Question: I want to make a program that does an order entry system for beverages. ( i will probably do description, cost)
I want to use the Decorator pattern and the observer pattern.
I made a UML drawing and saved it as a pic for easy viewing. This site wont let me upload as a word doc so i have to upload a pic - i hope its easily viewable....
I need to know if i am doing the UML / design patterns correctly before moving on to the coding part.
Beverage is my abstract component class.
Espresso, houseblend, darkroast are my concrete subject classes..
I also have a condiment decorator class
milk,mocha,soy,whip. would be my observer? because they would be interested in data changes to cost?
Now, would the espresso,houseblend etc, be my SUBJECT and the condiments be my observer?
My theory is that Cost is a changes and that the condiments need to know the changes?
So, subject = esspresso,houseblend,darkroast,etc.. // they hold cost()
Observer = milk,mocha,soy,whip? // they hold cost()
would be the concrete components and the
milk,mocha,soy,whip? would be the decorator!
So, following good software engineering practices "design to an interface and not implementation" or "identify things that change from those that dont"
would i need a costbehavior interface?
If you look at the UML you will see where i am going with this and see if i am implementing observer + Decorator pattern correctly? I think the decorator is correct.
---
since, the pic is not very viewable i will detail the classes here:
Beverage class(register observer, remove observer, notify observer, description)
these classes are the concrete beverage classes
espresso, houseblend,darkroast, decaf(cost,getdescription,setcost,costchanged)
interface observer class(update) // cost?
interface costbehavior class(cost) // since this changes?
condiment decorator class( getdescription)
concrete classes that are linked to the 2 interface s and decorator are:
milk,mocha,soy,whip(cost,getdescription,update)
these are my decorator/ wrapper classes.
Thank you..

Is there a way to make this picture bigger?
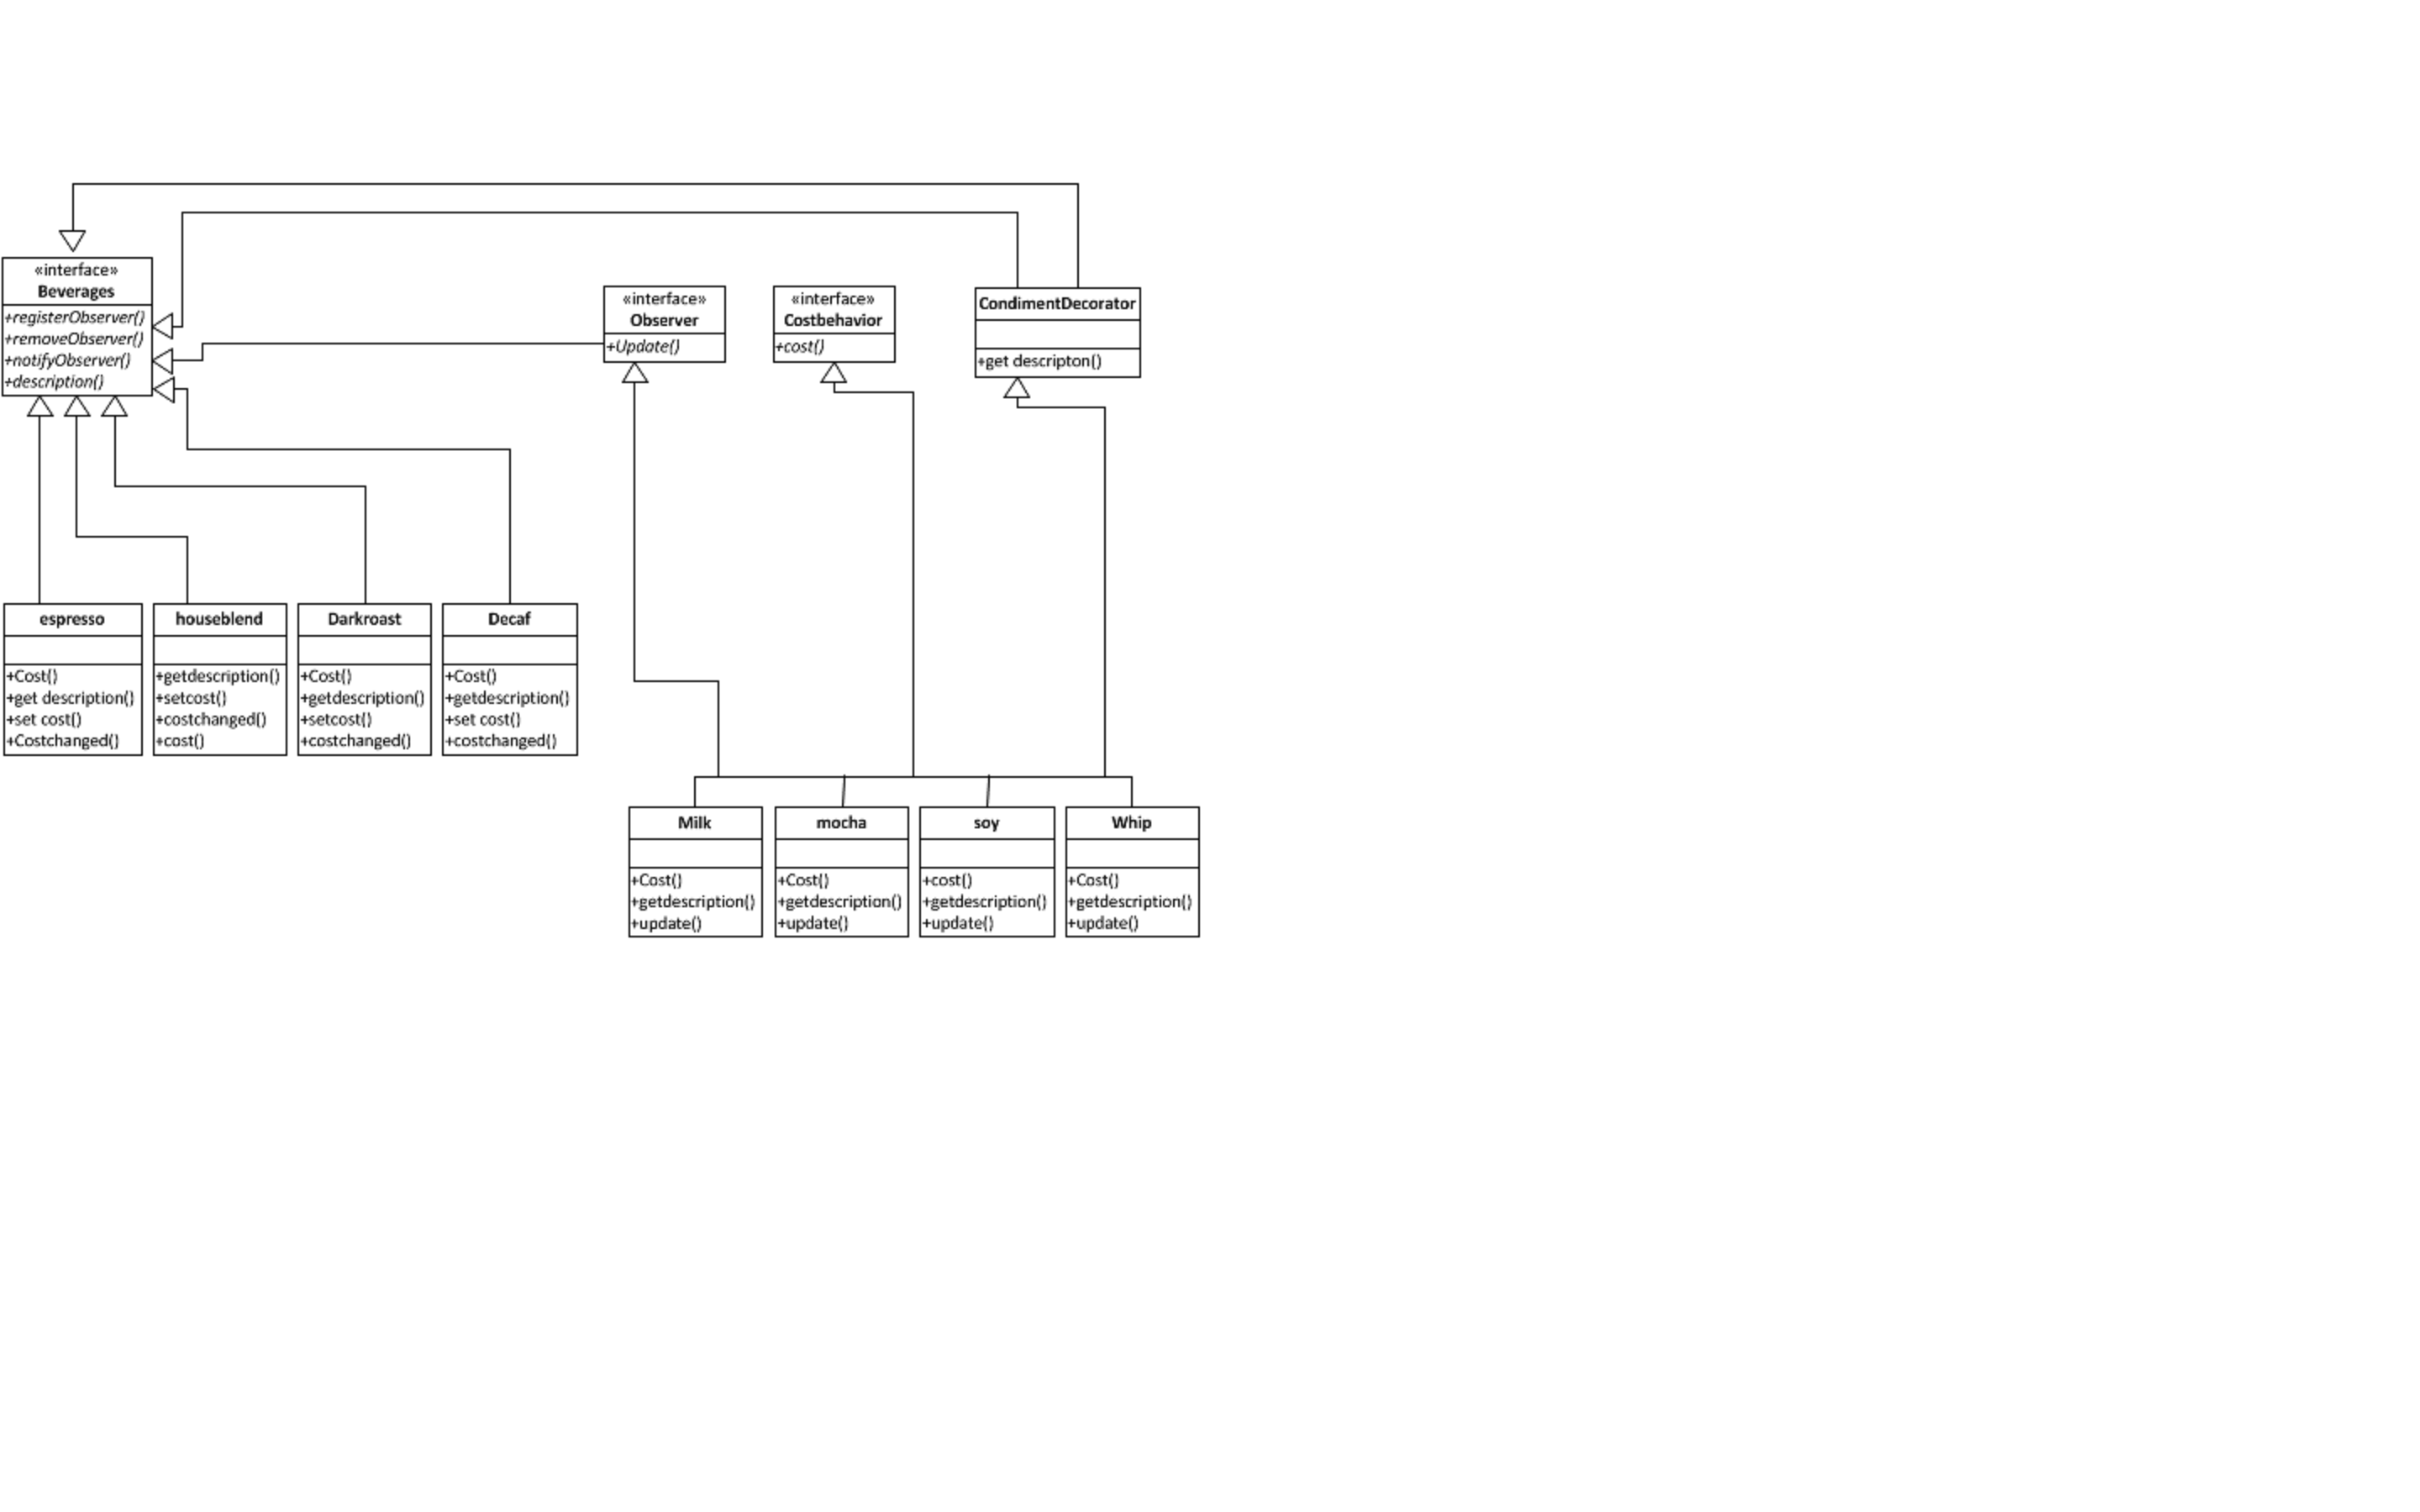
Answer: I can see decorator comes into play here, but I am not too sure about using observer here. It seems forced.
Several things:
1. CondimentDecorator need to a have a beverage to decorate. It doesn't show in your UML. Think of it as a wrapper around something, similar to Adapter pattern. A wrapper need something to wrap on. You clearly didn't show that.
2. On your cost behavior interface, why would the concrete decorators implemented it, but the concrete beverages do not, and yet, the beverage has cost also in it? I'd just have beverage interface inherit from cost behavior interface and be done with it.
3. #2 also applies to the getDescription method... create an IDescribable? or something and have beverage implement that. Decorator will get it through inheritance.
4. You need to convince me why would a condiment need to know when the price change? At the moment, this seems a bit forced to me. I don't see how observer is needed here (logically / design-wise). It seems to me that you want to force an observer pattern into this design for no good reason other than you must have it. This is a classic pattern gung-ho thing for someone that just learn about design pattern. Not trying to be offensive, just stating the fact. I was once such a person as well :).
My suggestion is to read up again on the Head First Design Pattern book (which I think where you get this examples :), very similar domain) and get a better understanding on both patterns and when to use them.
Below is an example of decorator and observer working together. The drink combination is an implementation of decorator. The ordering system is an observer (where the order will notify the pager and the pager will do something). The scenario here is a StarBuck coffee shop where they'll give you a pager so you can go around doing something while your drink is being processed and you will get notified by the pager once the drink is ready.
Save the sample as drink.cs and you can easily compile this using csc ( C:\Windows\Microsoft.Net\Framework3....\csc /target:exe /out:drink.exe drink.cs) and run it or use VS or whatever :).
'''
using System;
using System.Collections.Generic;
public interface IBeverage
{
string GetDescription();
decimal GetCost();
}
public abstract class Beverage : IBeverage
{
protected string _name;
protected decimal _cost;
public Beverage(string name, decimal cost)
{
_name = name;
_cost = cost;
}
public virtual string GetDescription()
{
return _name;
}
public virtual decimal GetCost()
{
return _cost;
}
}
public class Macchiato : Beverage
{
public Macchiato() : base("Macchiato", 3.50m) {}
}
public abstract class BeverageDecorator : Beverage
{
IBeverage _baseBeverage;
public BeverageDecorator(IBeverage baseBeverage) : base("", 0m)
{
_baseBeverage = baseBeverage;
}
public override string GetDescription()
{
return _name + " " + _baseBeverage.GetDescription();
}
public override decimal GetCost()
{
return _cost + _baseBeverage.GetCost();
}
}
public class Caramel : BeverageDecorator
{
public Caramel(IBeverage baseBeverage) : base(baseBeverage)
{
_name = "Caramel";
_cost = 0.50m;
}
}
public class Venti : BeverageDecorator
{
public Venti(IBeverage baseBeverage) : base(baseBeverage)
{
_name = "Venti";
_cost = 1.00m;
}
}
public class Iced : BeverageDecorator
{
public Iced(IBeverage baseBeverage) : base(baseBeverage)
{
_name = "Iced";
_cost = 0.25m;
}
}
public class Order
{
IBeverage _beverage;
IPager _pager;
public Order(IBeverage beverage, IPager pager)
{
_beverage = beverage;
_pager = pager;
}
public IPager Pager
{
get { return _pager; }
}
public IBeverage Beverage
{
get { return _beverage; }
}
}
public class OrderProcessing
{
Queue<Order> orders = new Queue<Order>();
public void NewOrder(IBeverage beverage, IPager pager)
{
orders.Enqueue(new Order(beverage, pager));
}
public void ProcessOrder()
{
if (orders.Count > 0)
{
var order = orders.Dequeue();
order.Pager.Update(order);
}
}
}
public interface IPager
{
void Update(Order order);
}
public class VibratingPager : IPager
{
string _number;
public VibratingPager(string number)
{
_number = number;
}
public void Update(Order order)
{
Console.WriteLine("BUZZZ");
Console.WriteLine("Your {0} is ready. Please pay {1} at the cashier after picking it up.", order.Beverage.GetDescription(),order.Beverage.GetCost());
}
}
public class Program
{
public static void Main(string[] args)
{
var orders = new OrderProcessing();
var pager1 = new VibratingPager("1");
var pager2 = new VibratingPager("2");
orders.NewOrder(new Iced(new Venti(new Caramel(new Macchiato()))), pager1);
orders.NewOrder(new Venti(new Macchiato()), pager2);
orders.ProcessOrder();
orders.ProcessOrder();
}
}
'''